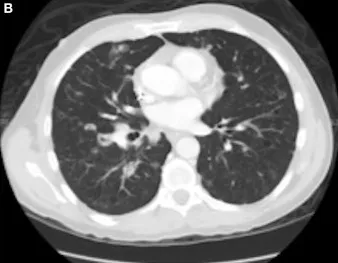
After 42 days of cabozantinib plus panitumumab.
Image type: radiology (ct)